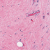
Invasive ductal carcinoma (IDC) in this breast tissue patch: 0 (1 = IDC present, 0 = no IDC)